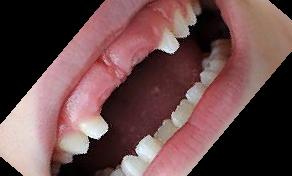
Condition: hypodontia